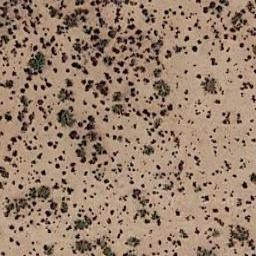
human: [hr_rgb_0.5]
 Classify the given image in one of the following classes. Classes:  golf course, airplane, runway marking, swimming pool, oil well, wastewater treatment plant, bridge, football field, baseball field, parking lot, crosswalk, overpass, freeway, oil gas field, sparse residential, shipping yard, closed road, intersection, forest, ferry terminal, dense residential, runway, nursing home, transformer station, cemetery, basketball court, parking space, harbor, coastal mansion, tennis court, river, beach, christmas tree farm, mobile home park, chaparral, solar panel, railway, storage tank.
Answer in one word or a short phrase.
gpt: chaparral